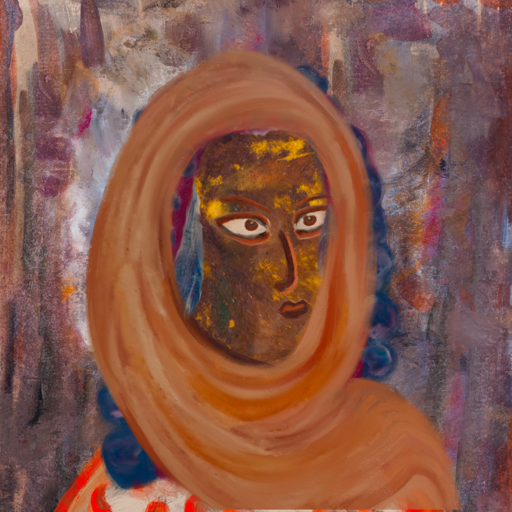
Background: Hypocrite, Head And Neck Side: Comrade, Face Side: Roy_Bahadur, Bust: Rupkatha, Hair Side: Hill_Girl, Head Accessory: Pious_Lady_Scarf, Second Necklace: Blank, Necklace: Blank, Baby: Blank